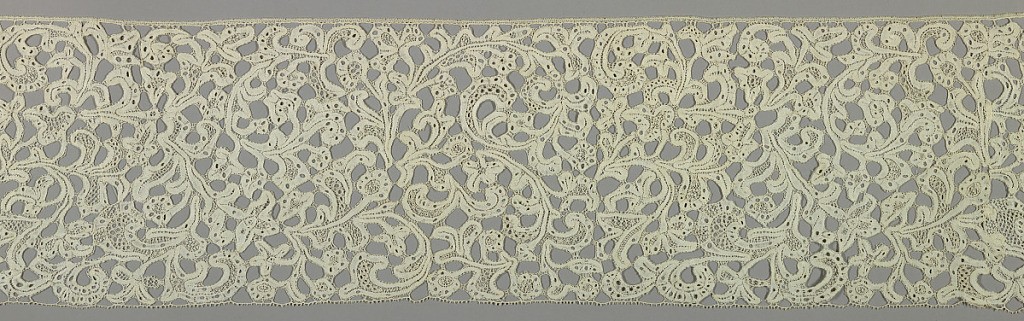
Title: Border
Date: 1650–1700
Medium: linen Technique: bobbin lace, discontinuous tape
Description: Pattern of scrolling leaves and flowers worked in ornamental stitches.